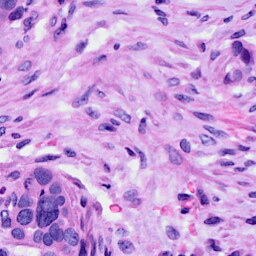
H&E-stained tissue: Ovarian